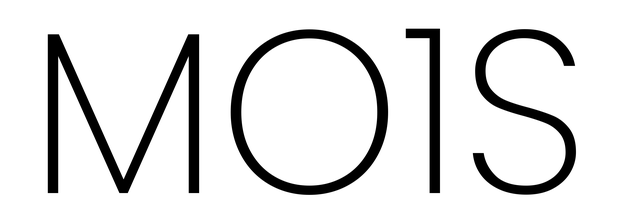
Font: Poppins-ExtraLight